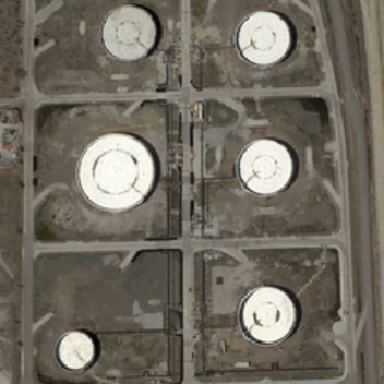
Six storage tanks are on the wasteland near the highway .